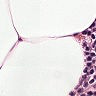
Metastatic tissue present: no